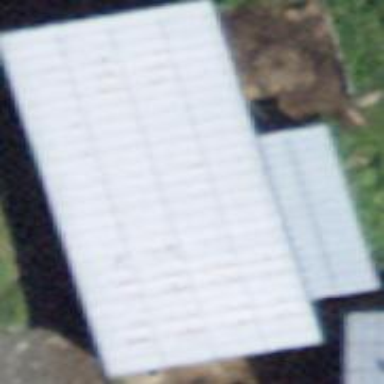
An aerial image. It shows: Farm auxiliary building.